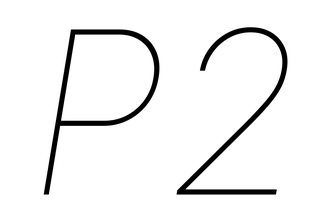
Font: Inter-Italic_Thin_Italic